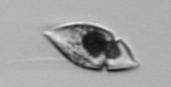
Label: Amphidinium